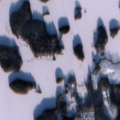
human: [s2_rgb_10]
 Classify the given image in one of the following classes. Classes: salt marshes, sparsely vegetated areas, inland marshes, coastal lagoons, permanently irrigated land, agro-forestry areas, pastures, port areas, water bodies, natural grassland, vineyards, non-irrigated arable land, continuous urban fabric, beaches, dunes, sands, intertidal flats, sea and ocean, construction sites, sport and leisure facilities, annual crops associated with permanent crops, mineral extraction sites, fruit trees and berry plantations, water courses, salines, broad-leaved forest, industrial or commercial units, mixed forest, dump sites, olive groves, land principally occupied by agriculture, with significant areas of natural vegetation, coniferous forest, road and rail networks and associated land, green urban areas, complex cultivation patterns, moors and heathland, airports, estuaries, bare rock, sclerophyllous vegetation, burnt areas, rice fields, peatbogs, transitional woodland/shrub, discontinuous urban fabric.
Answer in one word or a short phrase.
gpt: mixed forest, water bodies